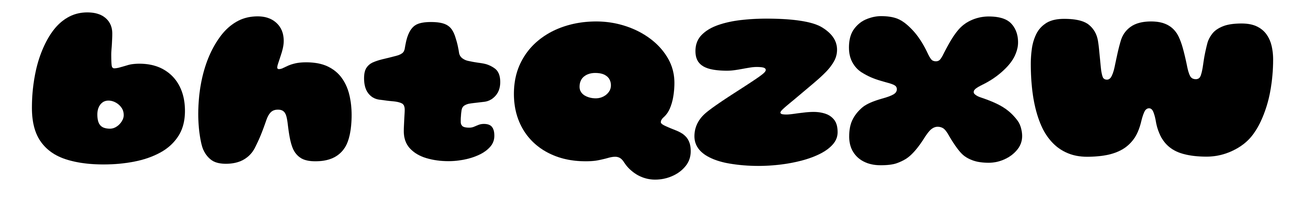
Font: Gluten_Black